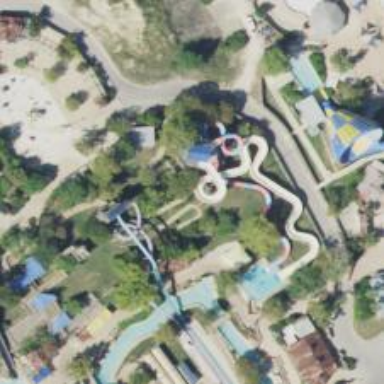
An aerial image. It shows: Water slide attraction.